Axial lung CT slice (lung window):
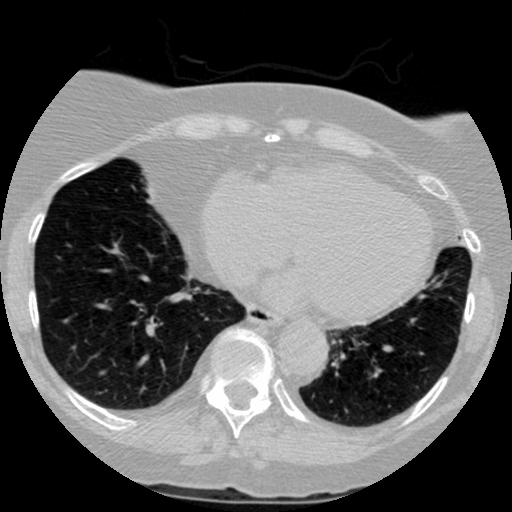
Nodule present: no